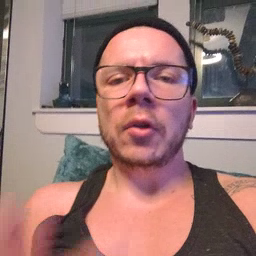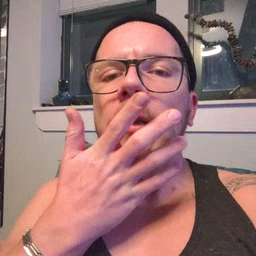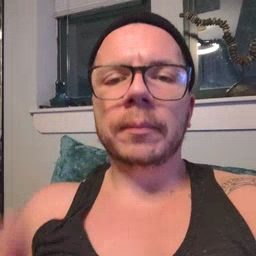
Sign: grass